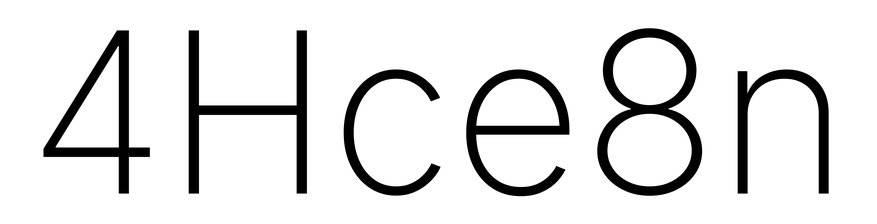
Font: Inter_ExtraLight